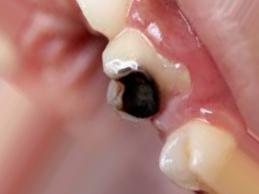
Condition: Caries